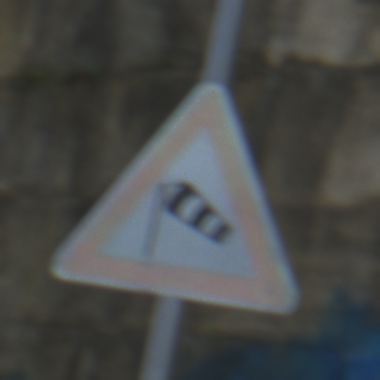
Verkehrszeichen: SeitenwindVonLinks
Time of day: Midday
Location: Outdoor (Urban)
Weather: Clear
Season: NotSpecified
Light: Natural